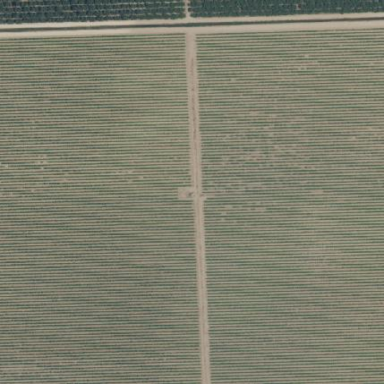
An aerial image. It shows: Vineyard with grape crops.